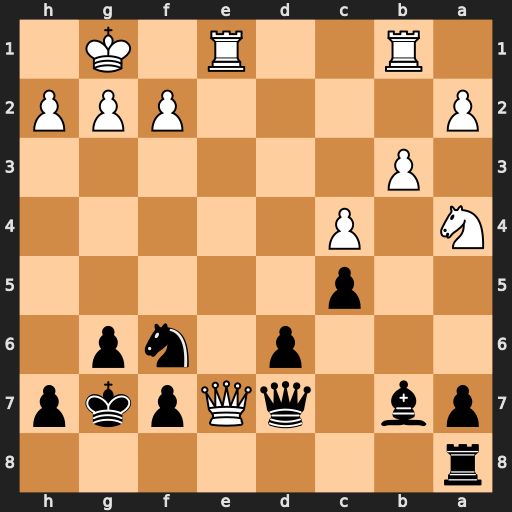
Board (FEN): r7/pb1qQpkp/3p1np1/2p5/N1P5/1P6/P4PPP/1R2R1K1
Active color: b
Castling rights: -
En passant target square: -
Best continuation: Qc6 f3 Re8 Qxe8 Nxe8